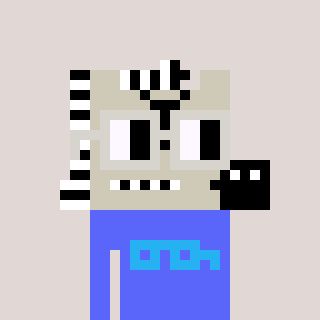
a pixel art character with square light gray glasses, a zebra-shaped head and a purple-colored body on a warm background